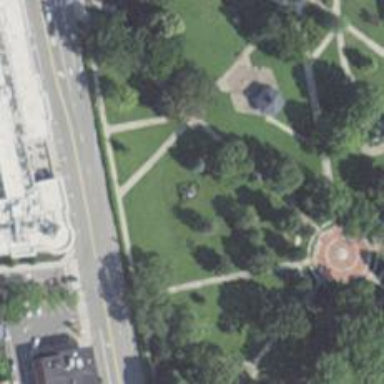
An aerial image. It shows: Historical memorial featuring statue.